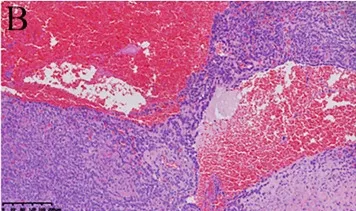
Morphology. (B) A dilated hemorrhagic focus around the tumor, similar to cavernous hemangioma or hemangiopericytoma.
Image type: pathology (immunostaining)